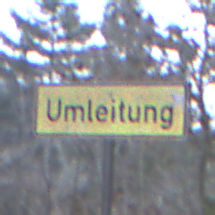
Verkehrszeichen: Umleitungsankuendigung
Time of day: MorningAfternoon
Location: Outdoor (Nature)
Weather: Overcast
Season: Winter
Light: Natural